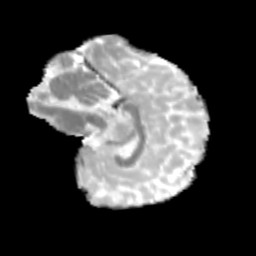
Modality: MD
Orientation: sagittal
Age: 10
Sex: female
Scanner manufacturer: siemens
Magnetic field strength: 3 T
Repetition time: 3.8 s
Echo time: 0.07 s